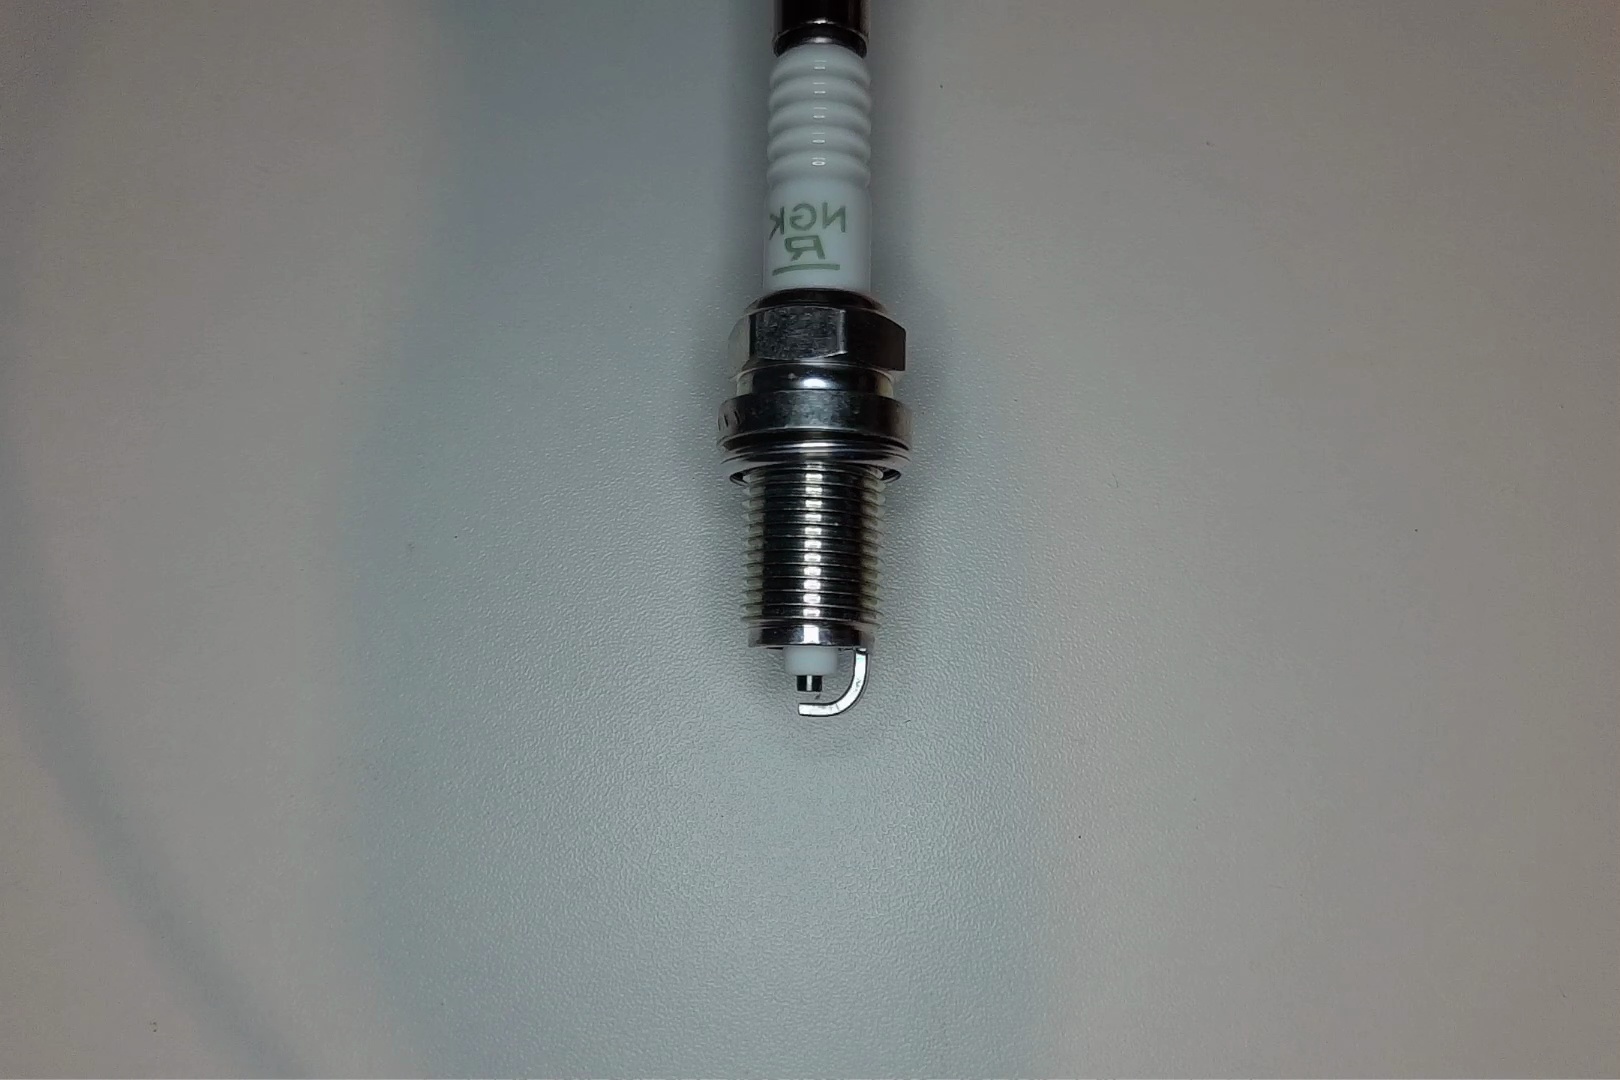
Label: normal